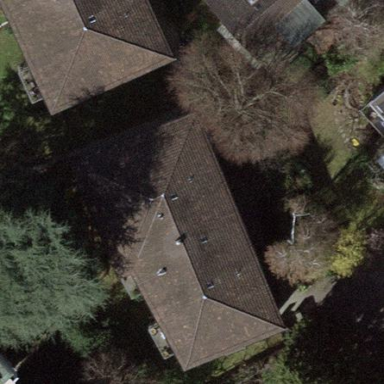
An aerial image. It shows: The roof of the building is hipped with orientation across.